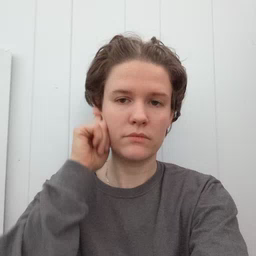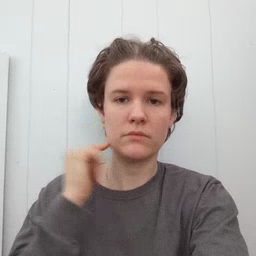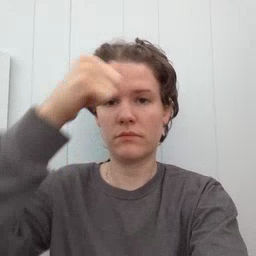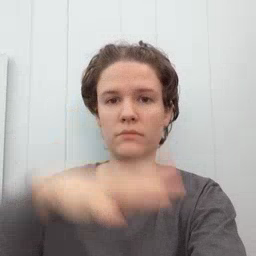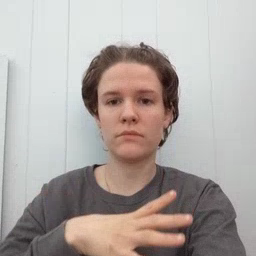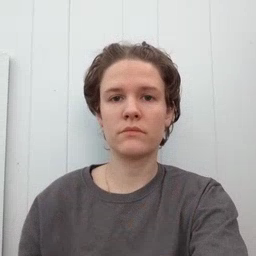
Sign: man